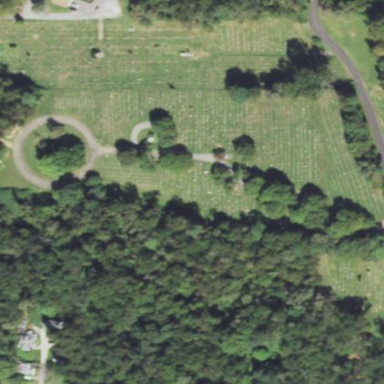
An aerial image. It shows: Cemetery.